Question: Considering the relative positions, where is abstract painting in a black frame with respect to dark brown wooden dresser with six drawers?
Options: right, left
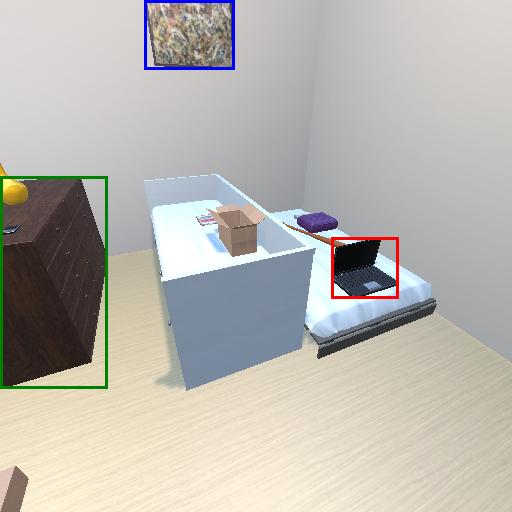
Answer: right